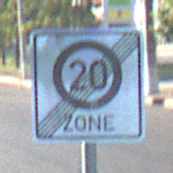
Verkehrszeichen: EndeZone20
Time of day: MorningAfternoon
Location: Outdoor (Urban)
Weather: Clear
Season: NotSpecified
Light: Natural